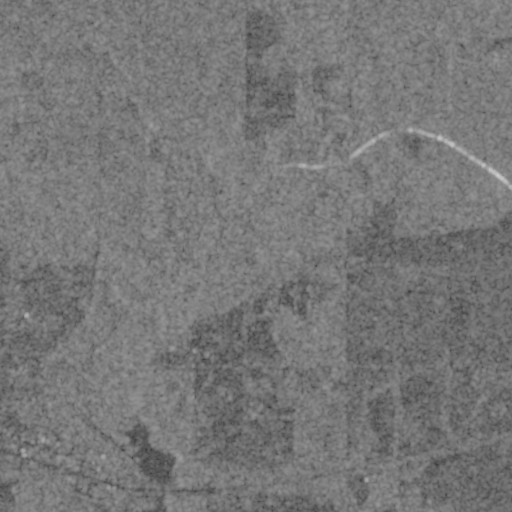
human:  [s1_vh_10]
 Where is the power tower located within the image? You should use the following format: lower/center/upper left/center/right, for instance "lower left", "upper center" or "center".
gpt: The power tower is located in the lower left of the image.
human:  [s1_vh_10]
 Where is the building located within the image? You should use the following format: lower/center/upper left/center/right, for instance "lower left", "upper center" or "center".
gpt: The building is located in the lower left of the image.
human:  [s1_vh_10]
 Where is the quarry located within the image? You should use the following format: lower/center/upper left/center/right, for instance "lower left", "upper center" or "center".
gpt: There is no quarry in the image.

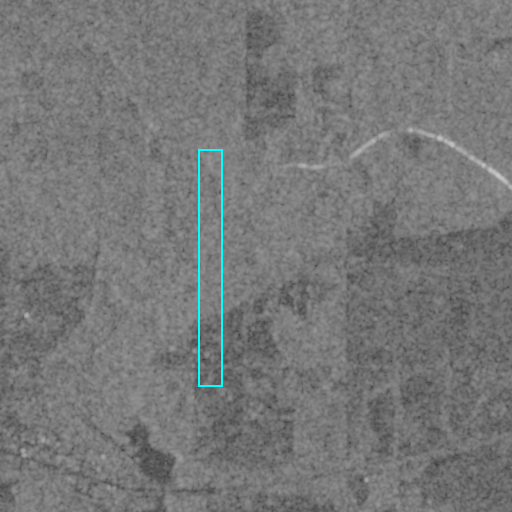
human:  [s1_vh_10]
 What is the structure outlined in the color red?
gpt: There is no red outline.
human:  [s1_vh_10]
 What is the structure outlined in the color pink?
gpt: There is no structure outlined in pink.